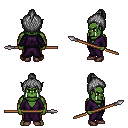
a pixel art fantasy rpg character, male body template, orc, green skin, purple robe, gold greaves, gray short topknot hairstyle, maroon shoes, spear, four views (front, back, left, right), 2x2 character sprite sheet, small pixel art, hard edges, no anti-aliasing